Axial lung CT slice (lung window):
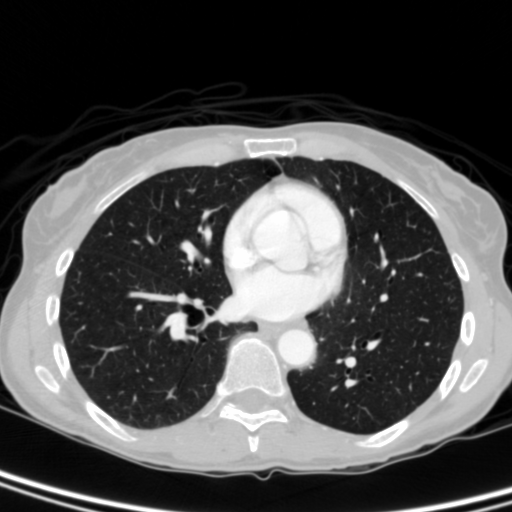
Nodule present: no